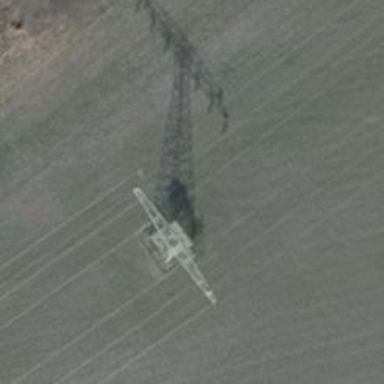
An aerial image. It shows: Power tower.